Question: I have a csv file with numbers(i.e. 0, 2, 34, 0, 2,...) all on one line. I am using a scanner to read them from a file. The file represents an in-game map which is quite large. I know the width and height of this map. While scanning this file, I only want to capture the brown rectangle(part of the game's map) in the image below. I am scanning the file and wanting to put the values from the csv file into a short[].
'''
int mapWidth = 8;
int mapHeight = 6;
int rectangleWidth = 5;
int rectangleHeight = 3;
short[] tmpMap = new short[rectangleWidth * rectangleHeight];
Scanner scanner = new Scanner(new File(path));
scanner.useDelimiter(", ");
'''
I also am lucky enough to know the 4 corners of the rectangle that I need. The dark brown squares(four corners of the rectangle I need to capture) can be represented as:
'''
int topLeftIndex = 17;
int topRightIndex = 21;
int bottomLeftIndex = 33;
int bottomRightIndex = 37;
'''

I know that during my scan method I can check to see if I am within bounds of the rectangle and the blue highlighted boxes with the following:
'''
if (count >= topLeftIndex && count <= bottomRightIndex){
//within or outside (east and west) of rectangle
'''
I am having trouble thinking of the logic for identifying and not storing the blue highlighted squares.
The size of this rectangle, size of the overall map, and dark brown point are just numeric examples and will change, but I will always know them. Can anyone help me out?
Here is what I have so far:
'''
private static short[] scanMapFile(String path, int topLeftIndex,
int topRightIndex, int bottomLeftIndex, int bottomRightIndex)
throws FileNotFoundException {
Scanner scanner = new Scanner(new File(path));
scanner.useDelimiter(", ");
short[] tmpMap = new short[mapWidth * mapHeight];
int count = 0;
int arrayIndex = 0;
while(scanner.hasNext()){
if (count >= topLeftIndex && count <= bottomRightIndex){
//within or outside (east and west) of rectangle
if (count == bottomRightIndex){ //last entry
tmpMap[arrayIndex] = Short.parseShort(scanner.next());
break;
} else { //not last entry
tmpMap[arrayIndex] = Short.parseShort(scanner.next());
arrayIndex++;
}
} else {
scanner.next(); //have to advance scanner
}
count++;
}
scanner.close();
return tmpMap;
}
'''
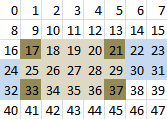
Answer: You could to it like this:
'''
public boolean isInside(int n) {
if(n >= topLeftIndex && n <= bottomRightIndex) {
if(n % mapWidth >= topLeftIndex % mapWidth
&& mapWidth % mapWidth <= bottomRightIndex % mapWidth) {
return true;
}
}
return false;
}
'''
This first checks, what you have already checked and then checks, whether the "column" is right as well.
This works always if you know the top-left index, the bottom-right index, and the map width.